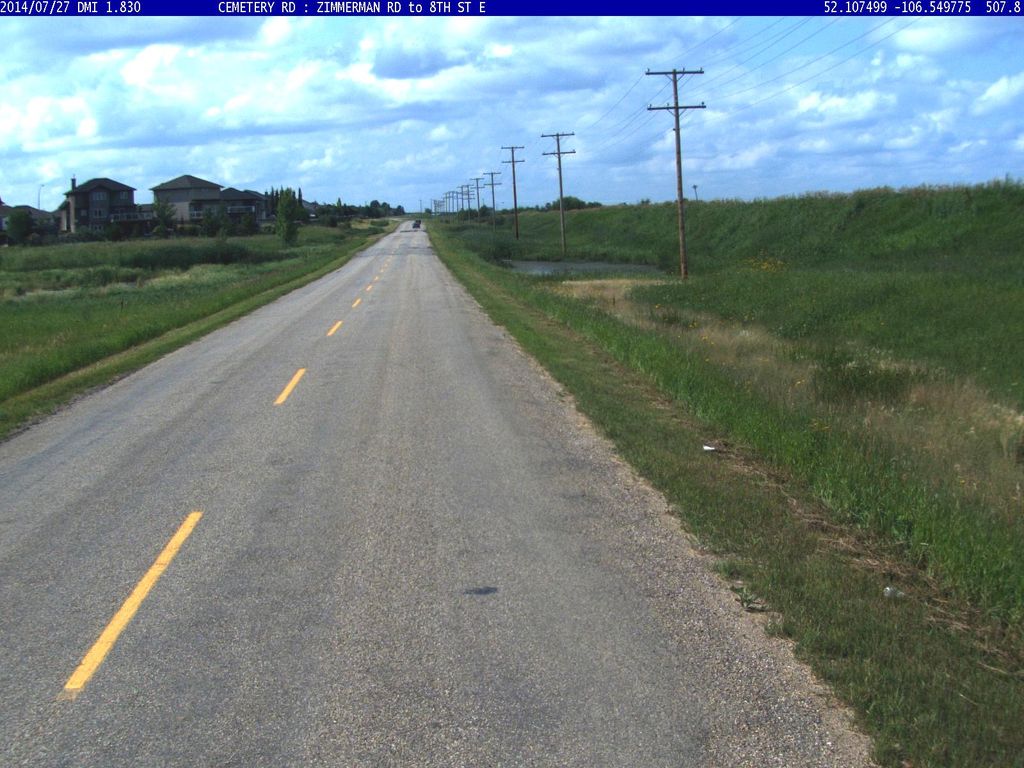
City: saskatoon